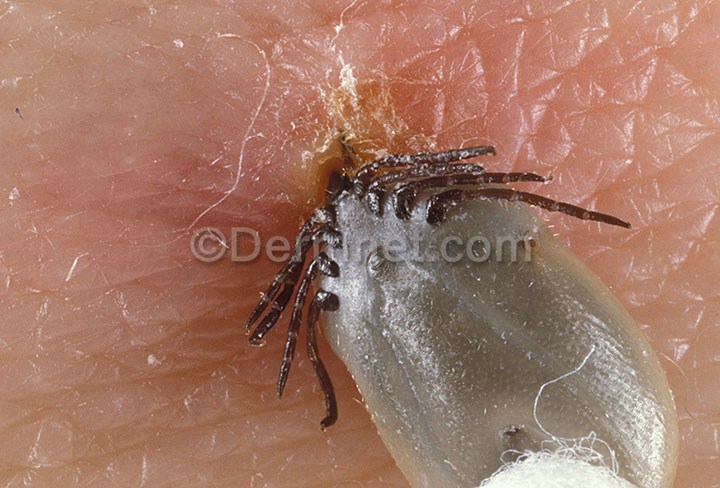
Disease: Scabies Lyme Disease and other Infestations and Bites